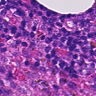
Metastatic tissue present: no